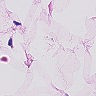
Metastatic tissue present: no